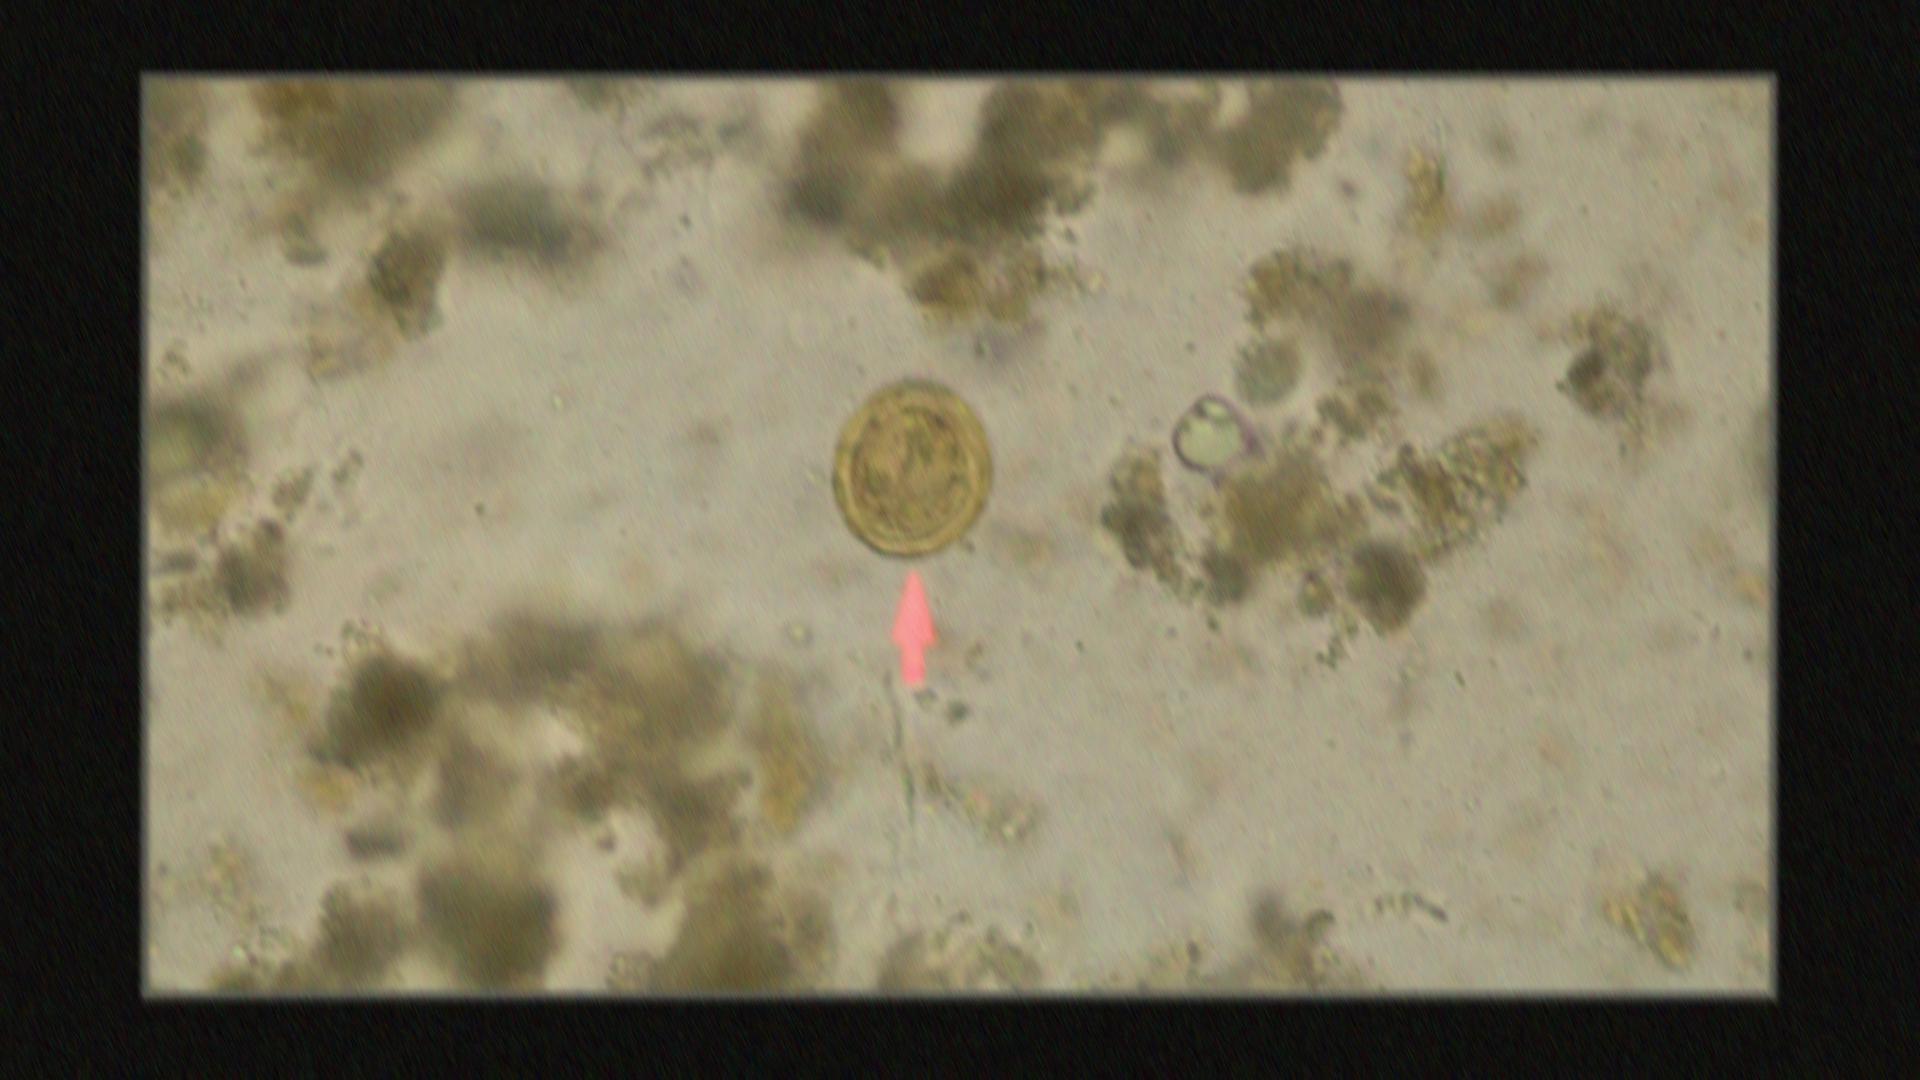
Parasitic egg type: Ascaris lumbricoides